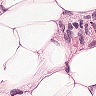
Metastatic tissue present: yes